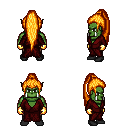
a pixel art fantasy rpg character, male body template, orc, green skin, red robe, gold greaves, light blonde extra-long topknot hairstyle, gold gloves, black shoes, four views (front, back, left, right), 2x2 character sprite sheet, small pixel art, hard edges, no anti-aliasing